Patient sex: M
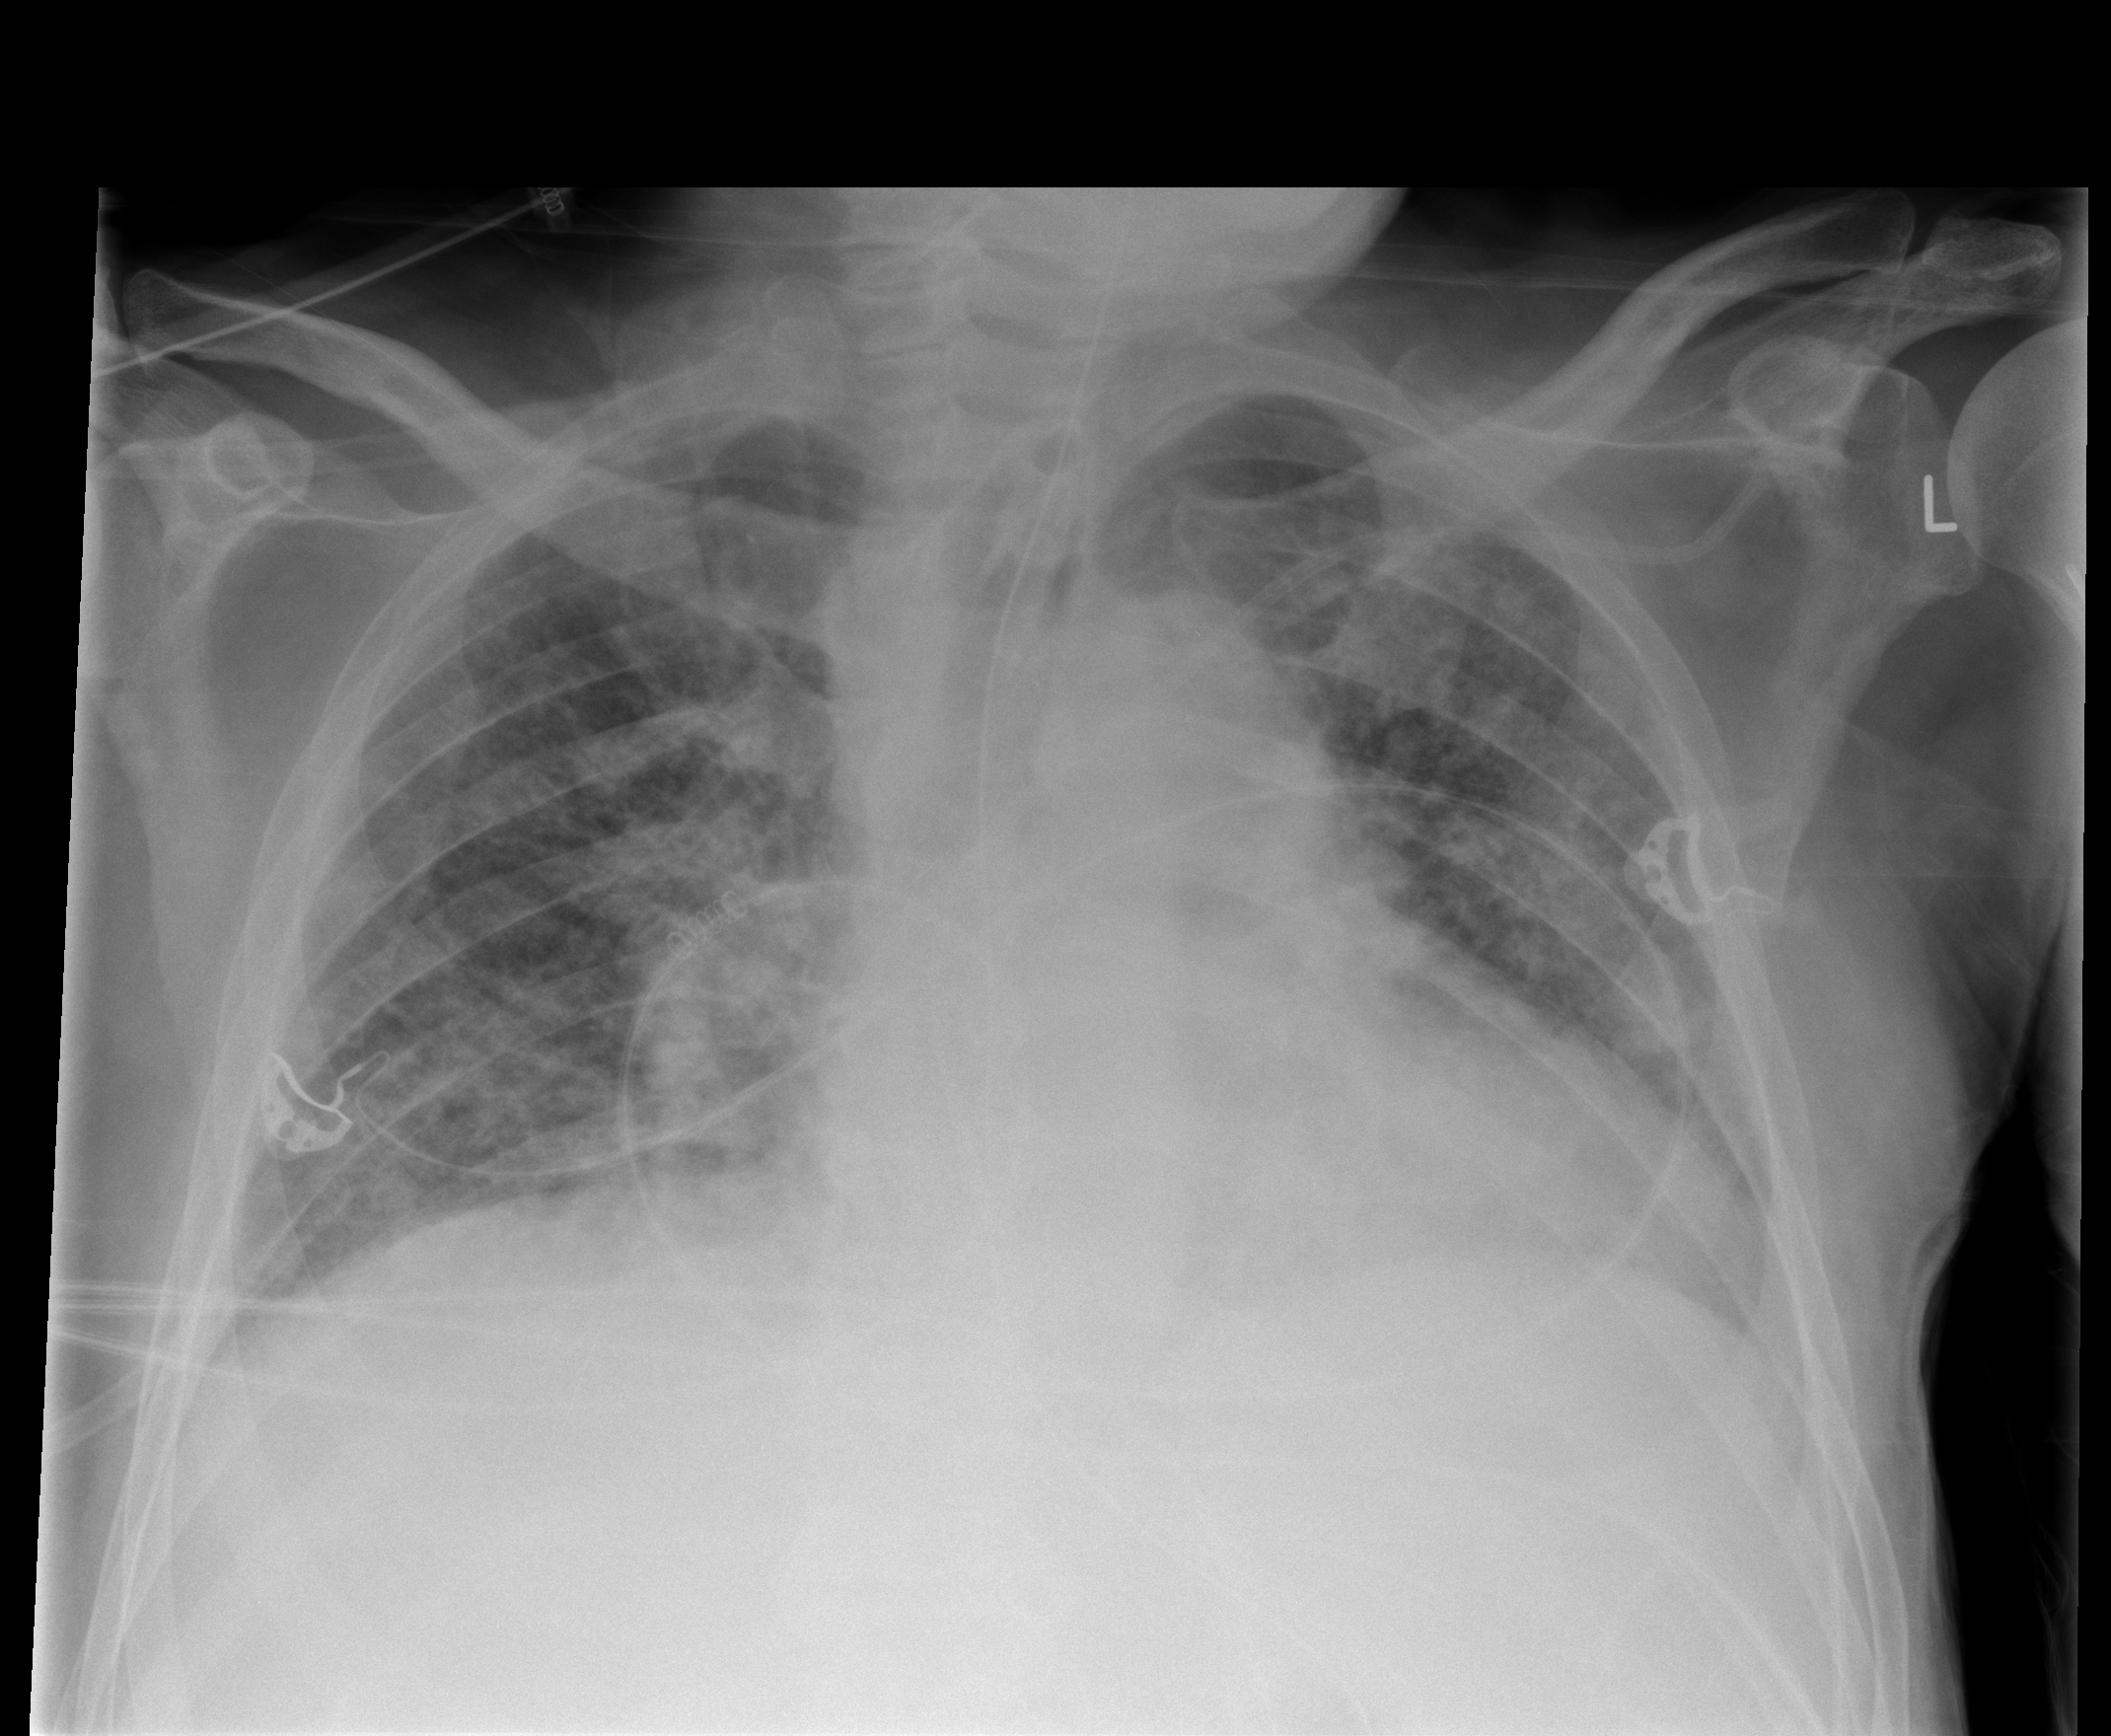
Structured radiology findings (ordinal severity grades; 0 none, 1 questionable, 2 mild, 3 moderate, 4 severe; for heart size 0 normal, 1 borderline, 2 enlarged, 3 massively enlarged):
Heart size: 2
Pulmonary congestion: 3
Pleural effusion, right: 1
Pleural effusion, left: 1
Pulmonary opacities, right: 3
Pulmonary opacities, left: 3
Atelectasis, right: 2
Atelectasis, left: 2